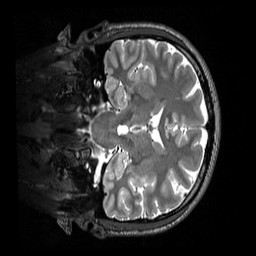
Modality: T2w
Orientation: coronal
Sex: male
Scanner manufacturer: siemens
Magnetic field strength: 3 T
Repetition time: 3.2 s
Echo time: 0.409 s